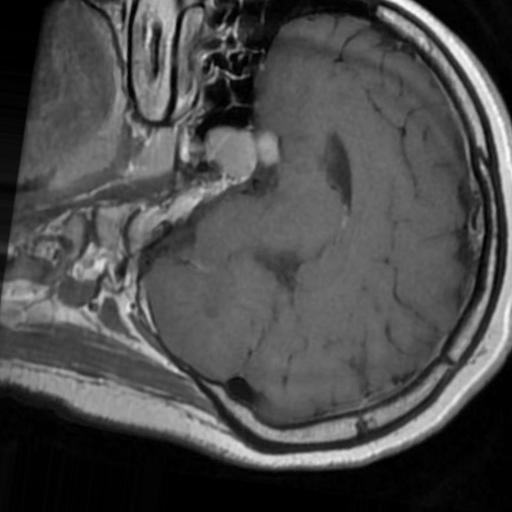
Label: brain_tumor